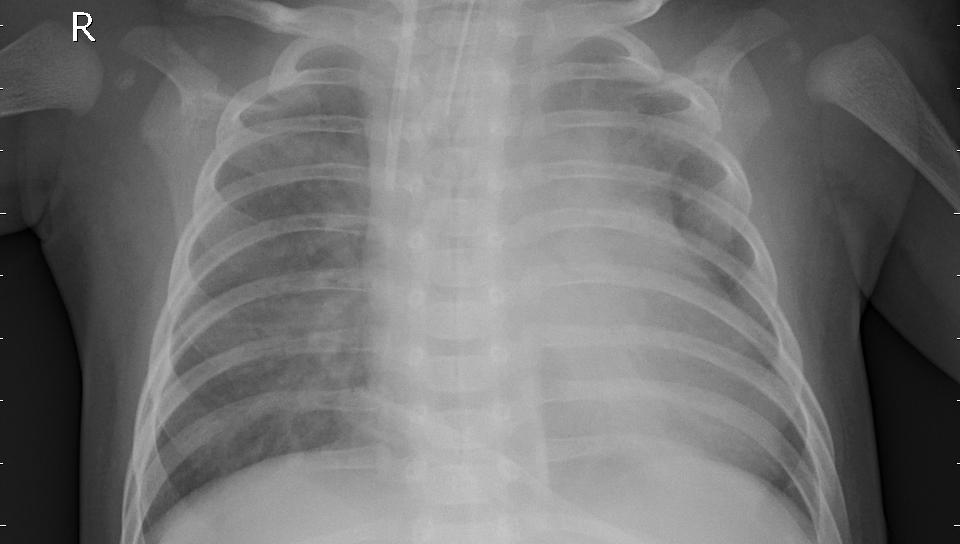
Diagnosis: PNEUMONIA